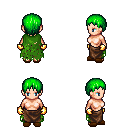
a pixel art fantasy rpg character, female body template, human, light skin, green tattered cape, robe skirt, green plain hairstyle, gold gloves, brown slippers, four views (front, back, left, right), 2x2 character sprite sheet, small pixel art, hard edges, no anti-aliasing